Interaction volume radius: 5 \u00c5
Interaction volume height: 15 \u00c5
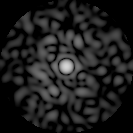
Disorder parameter: 0.8098